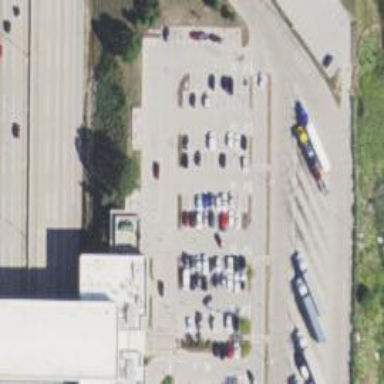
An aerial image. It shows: Parking area with surface.